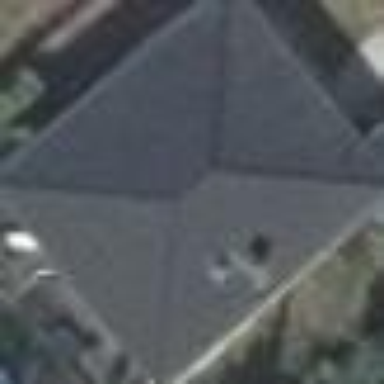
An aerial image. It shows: Detached building with hipped roof shape.